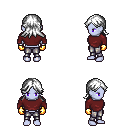
a pixel art fantasy rpg character, female body template, dark elf, purple skin, maroon long-sleeve shirt, metal pants, white loose hair, gold gloves, four views (front, back, left, right), 2x2 character sprite sheet, small pixel art, hard edges, no anti-aliasing